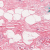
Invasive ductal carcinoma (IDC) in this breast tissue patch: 0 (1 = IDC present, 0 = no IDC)